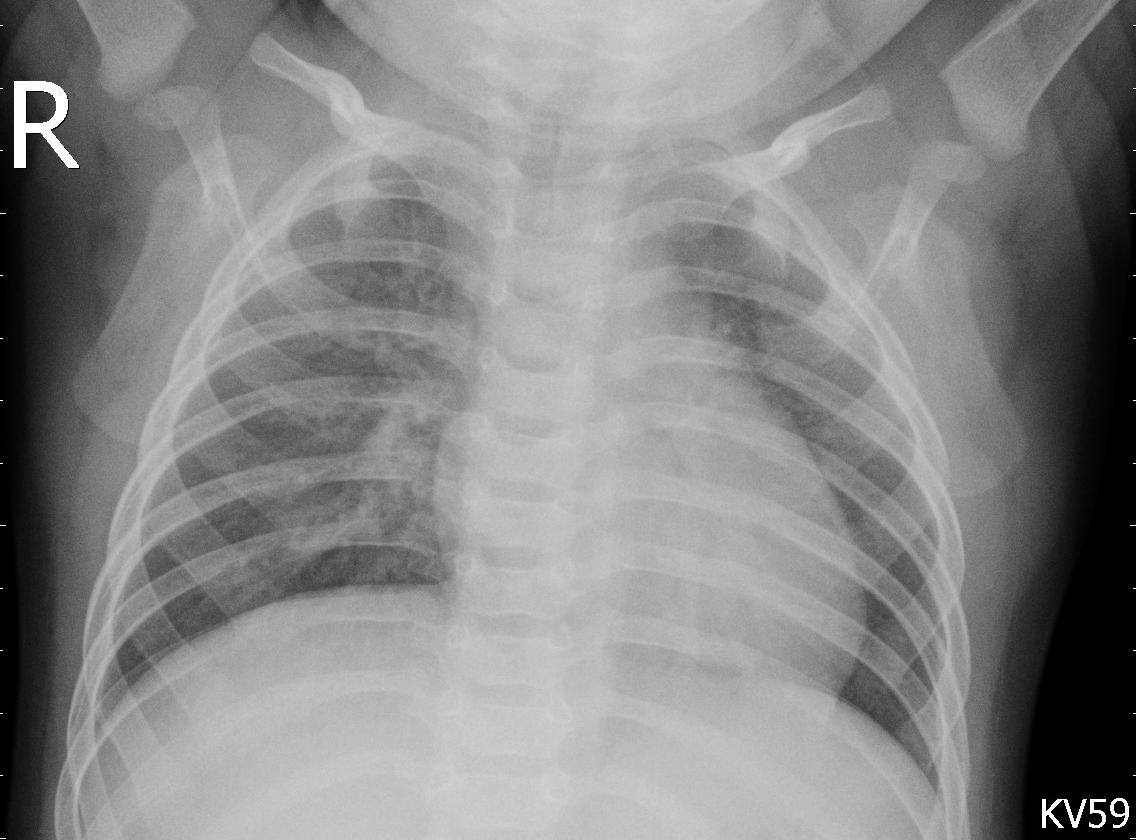
Diagnosis: PNEUMONIA